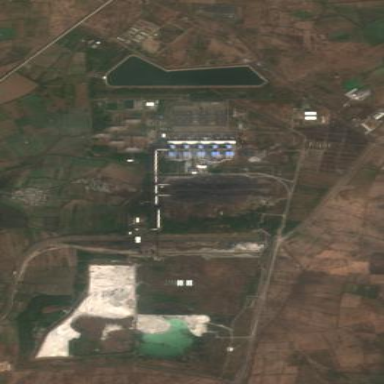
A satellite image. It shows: Industrial area with coal power plant.